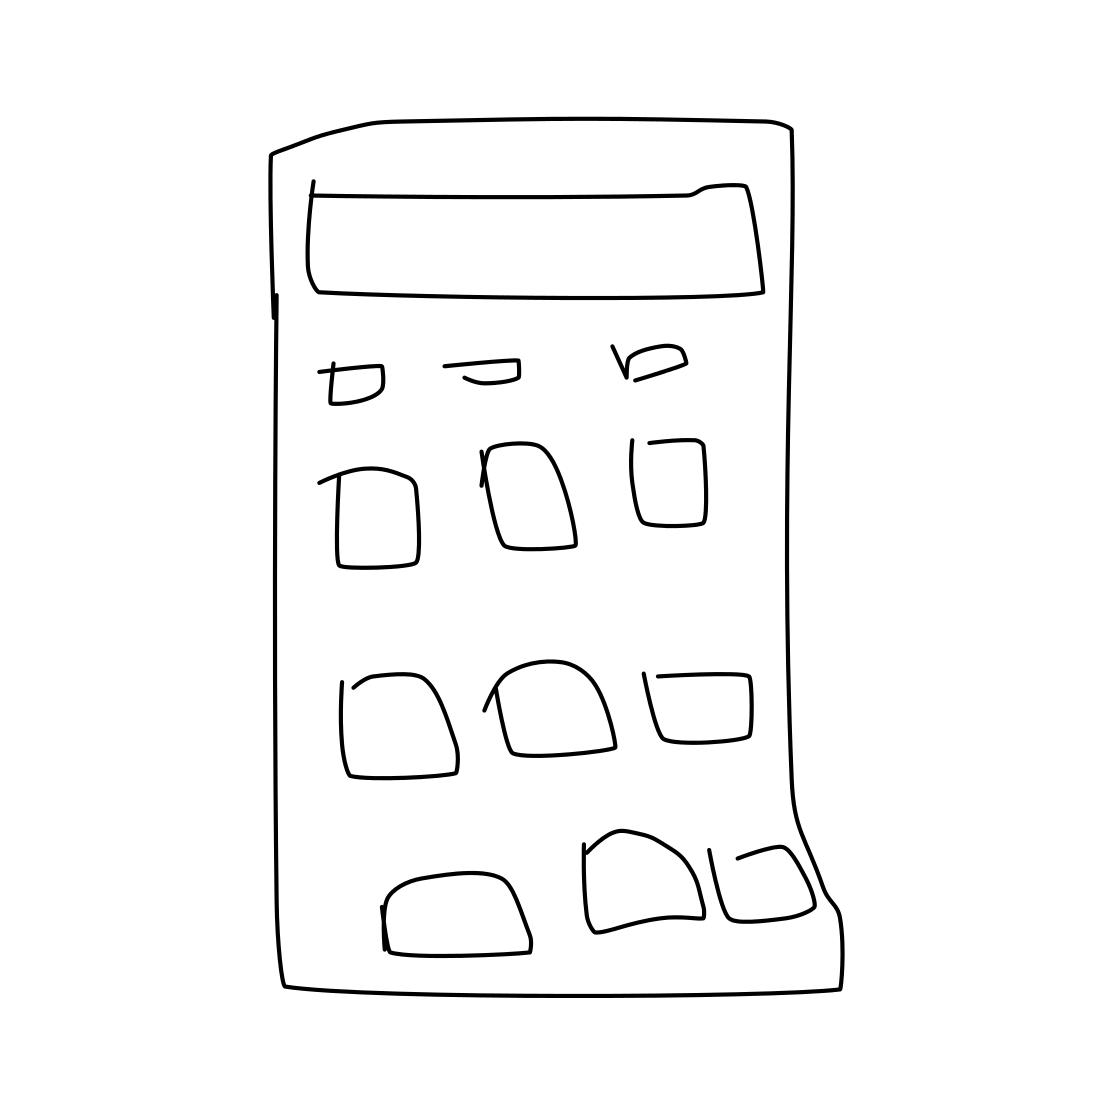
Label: calculator